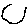
Label: hexagon